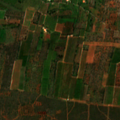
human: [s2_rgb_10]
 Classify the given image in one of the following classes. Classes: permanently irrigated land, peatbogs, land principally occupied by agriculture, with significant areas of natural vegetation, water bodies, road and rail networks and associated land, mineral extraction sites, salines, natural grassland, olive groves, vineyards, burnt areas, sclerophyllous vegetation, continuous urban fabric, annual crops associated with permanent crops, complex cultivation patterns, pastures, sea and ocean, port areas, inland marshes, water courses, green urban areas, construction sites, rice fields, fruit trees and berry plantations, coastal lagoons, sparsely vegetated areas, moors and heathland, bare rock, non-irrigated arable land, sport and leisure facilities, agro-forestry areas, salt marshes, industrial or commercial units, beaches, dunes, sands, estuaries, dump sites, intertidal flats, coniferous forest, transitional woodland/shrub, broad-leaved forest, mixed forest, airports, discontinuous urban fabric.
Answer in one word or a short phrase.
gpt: fruit trees and berry plantations, complex cultivation patterns, sclerophyllous vegetation